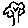
Label: tree